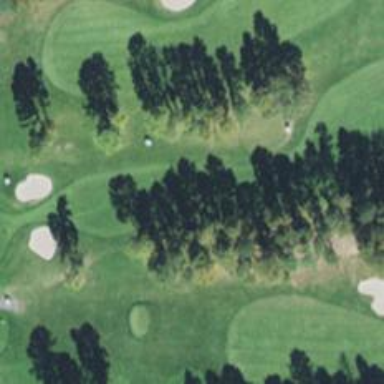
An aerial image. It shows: View of golf hole.